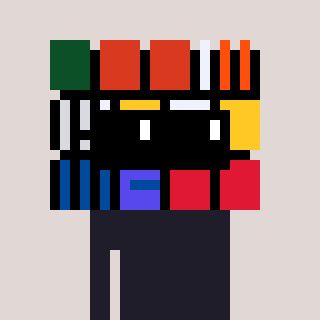
a pixel art character with square black sunglasses, a abstract-shaped head and a grayscale-colored body on a warm background